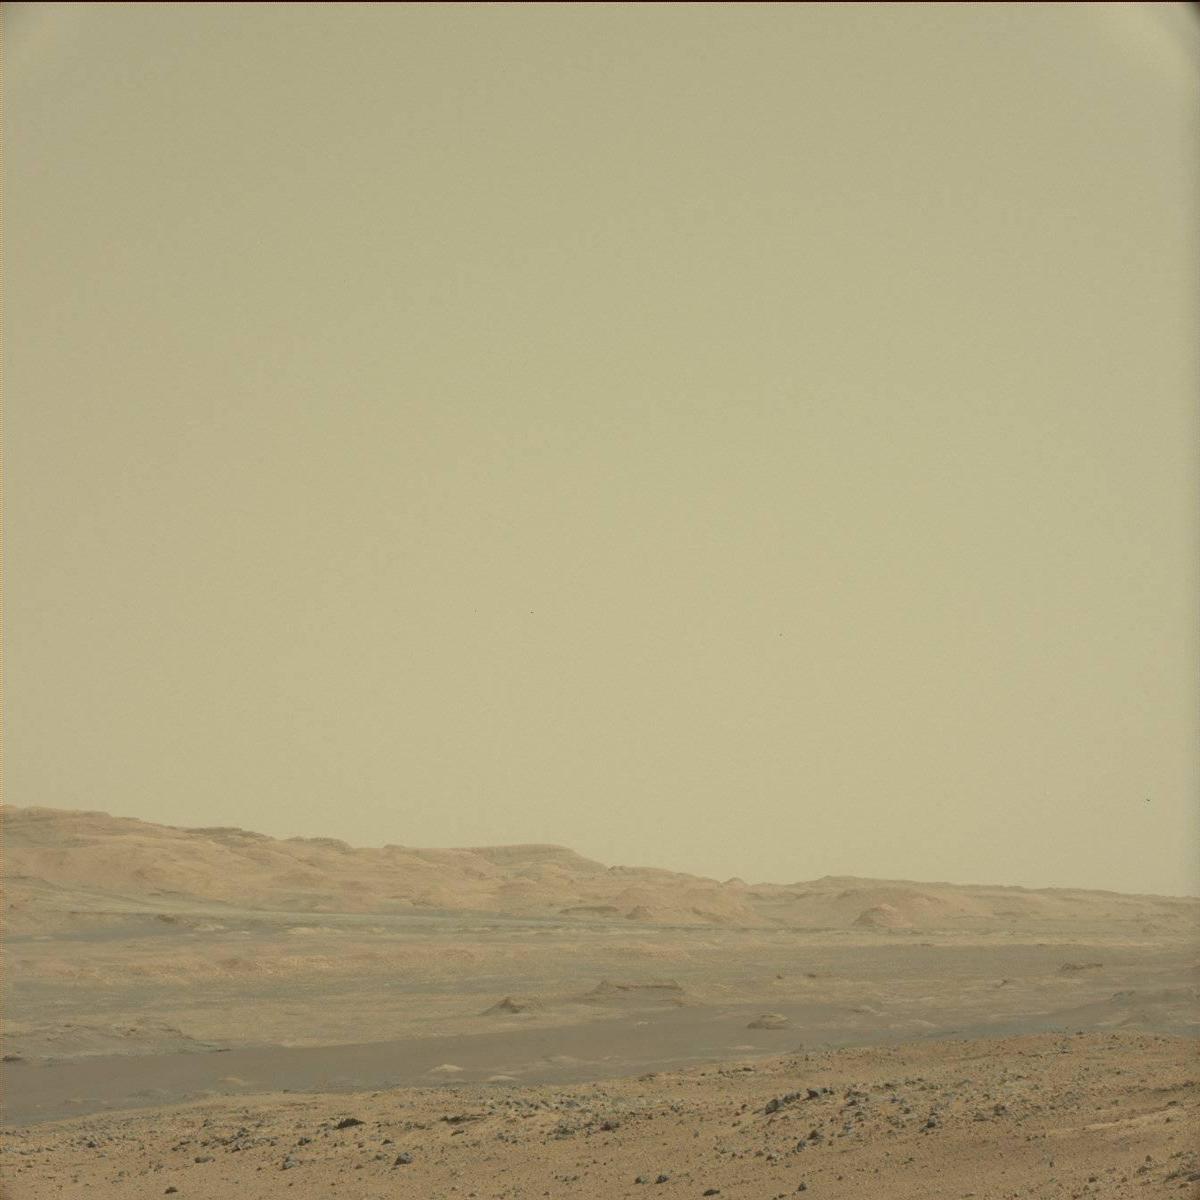
Terrain classes present: Bedrock, Ridge, Sand / Soil, Sky